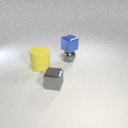
small gray metal cube in front of small gray metal sphere